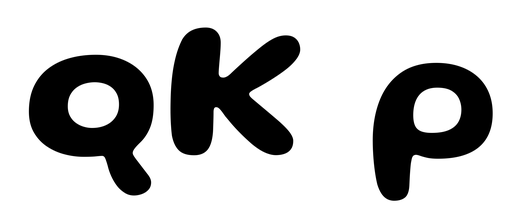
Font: Gluten_SemiBold